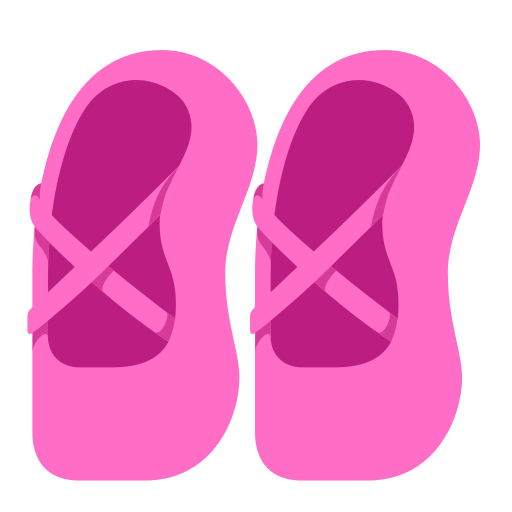
ballet shoes flat